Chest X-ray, AP view. Patient: 58 years old, sex M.
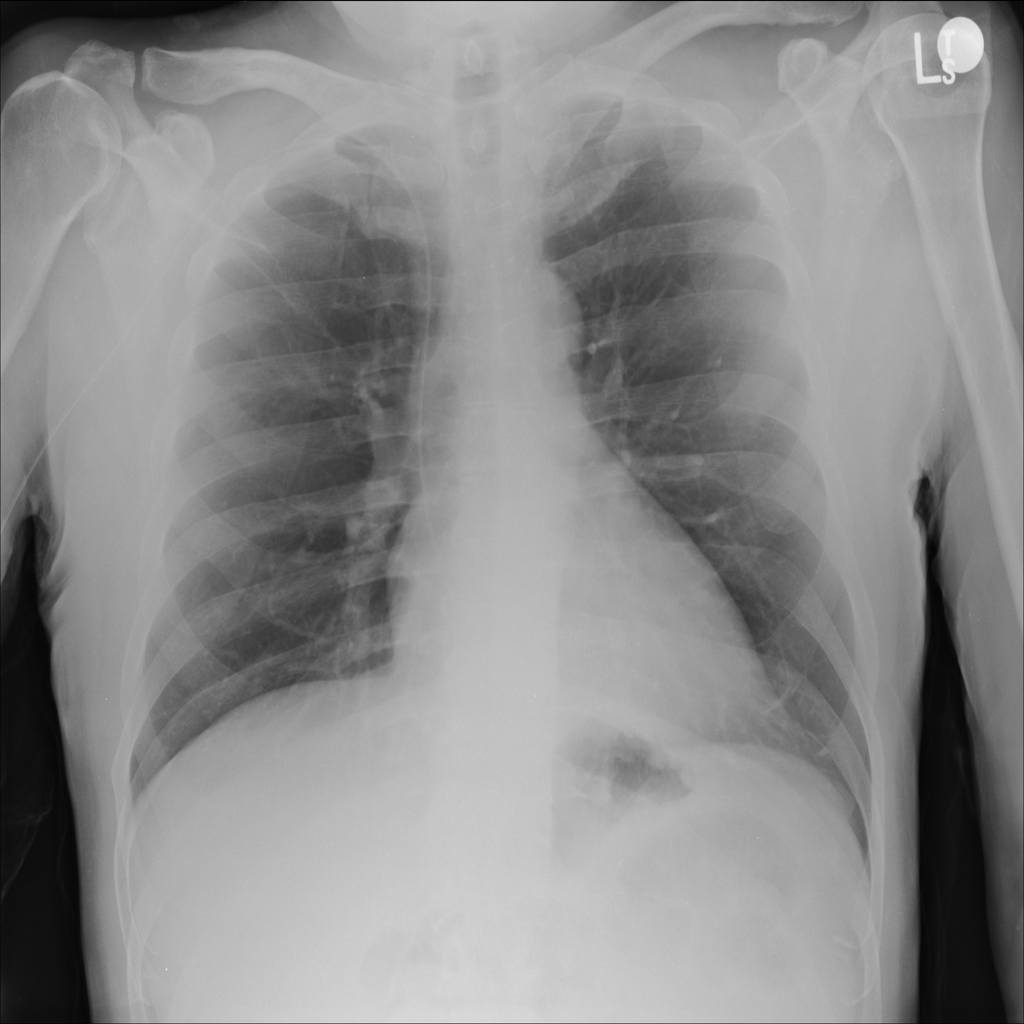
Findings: No Finding